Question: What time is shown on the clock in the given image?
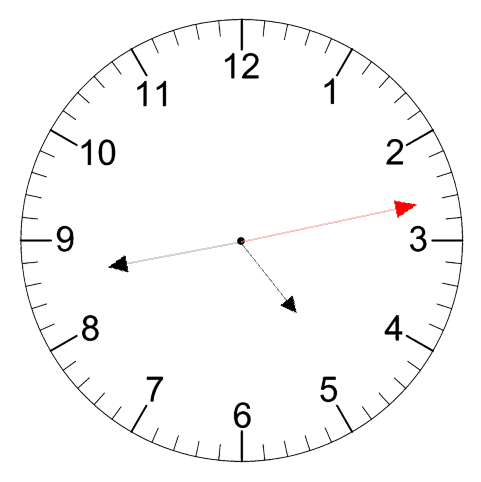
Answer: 04:43:13